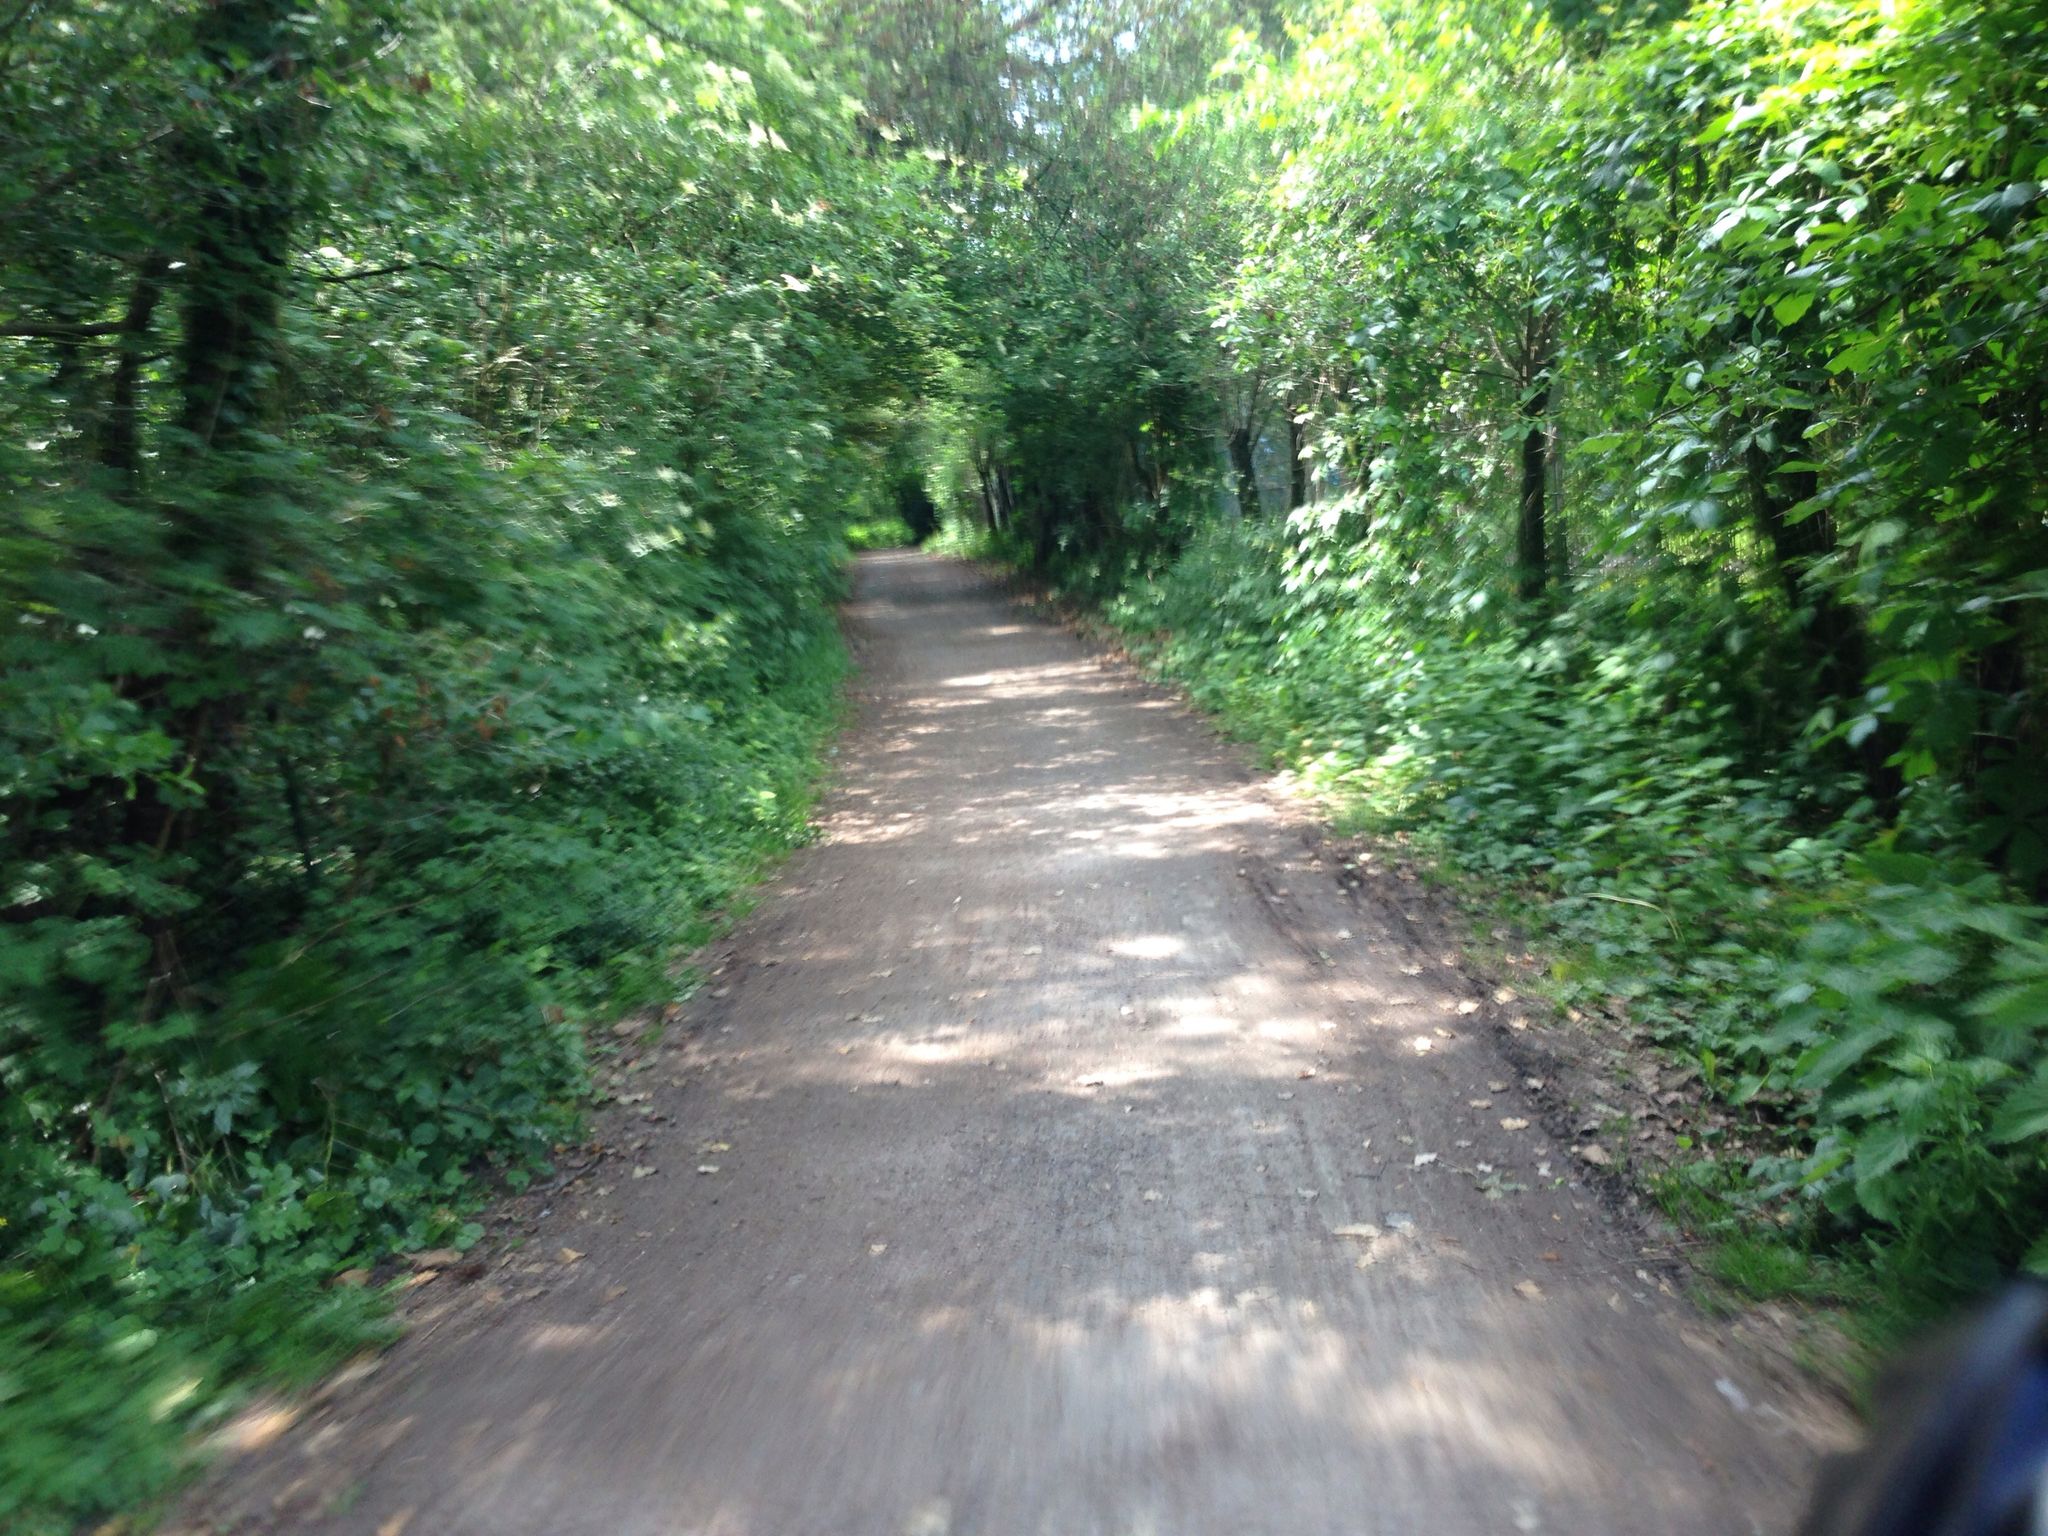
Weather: clear
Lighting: day
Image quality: slightly poor
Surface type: walking surface
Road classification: footway, path
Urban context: urban centre
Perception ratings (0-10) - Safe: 5.47, Lively: 4.45, Beautiful: 9.08, Boring: 8.23, Depressing: 3.73, Wealthy: 5.98